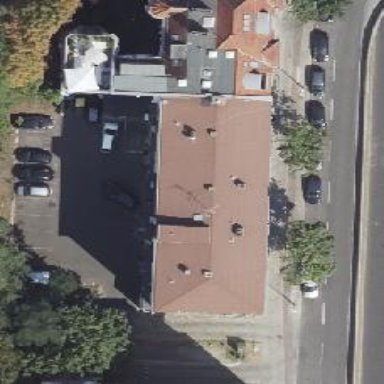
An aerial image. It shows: Bar.